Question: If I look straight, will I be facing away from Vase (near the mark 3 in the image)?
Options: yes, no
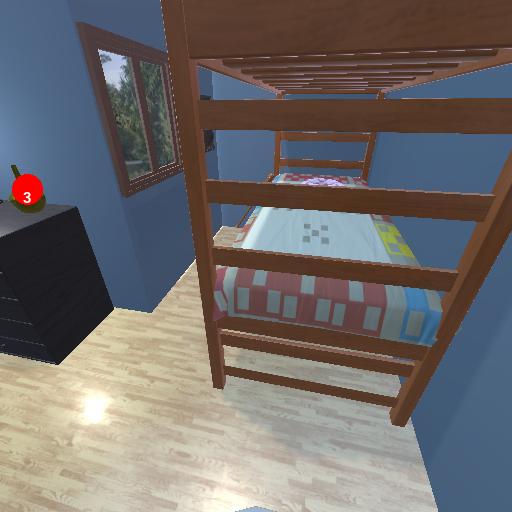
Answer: yes